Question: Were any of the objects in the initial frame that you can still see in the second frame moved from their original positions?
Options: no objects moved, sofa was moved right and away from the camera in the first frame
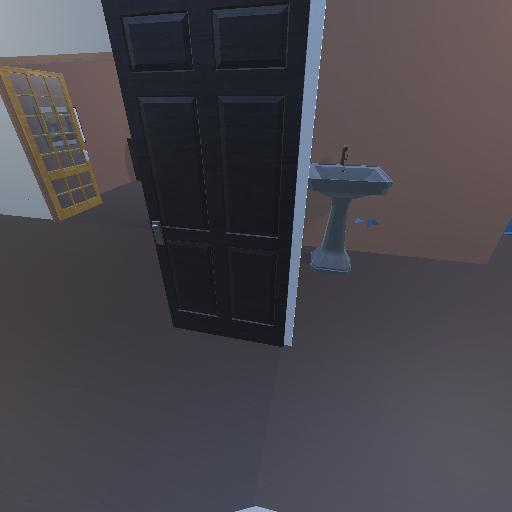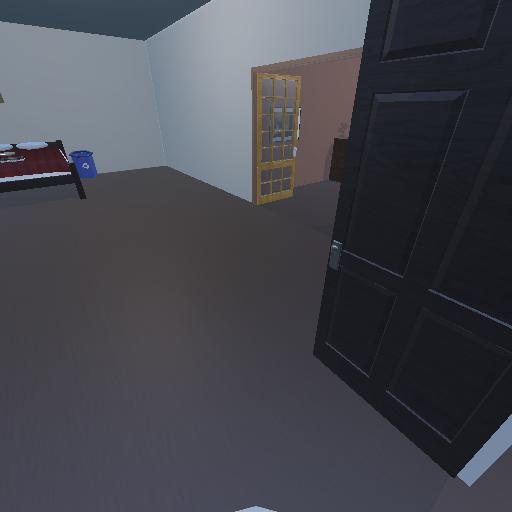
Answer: no objects moved